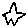
Label: star